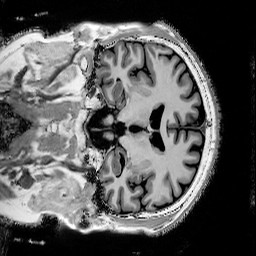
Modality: T1w
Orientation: coronal
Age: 51
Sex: male
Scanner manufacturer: siemens
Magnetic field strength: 3 T
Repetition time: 5 s
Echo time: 0.00298 s